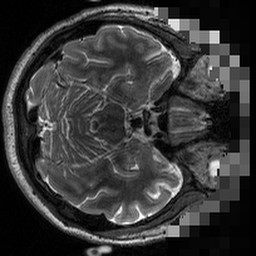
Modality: T2w
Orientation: axial
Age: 18
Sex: male
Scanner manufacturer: siemens
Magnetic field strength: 3 T
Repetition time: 3.39 s
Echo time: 0.39 s